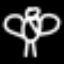
Label: angel